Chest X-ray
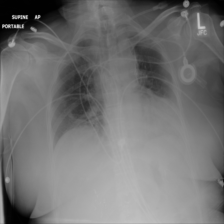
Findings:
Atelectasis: positive
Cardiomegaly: negative
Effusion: negative
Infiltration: positive
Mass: negative
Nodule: negative
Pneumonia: negative
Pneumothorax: negative
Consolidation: negative
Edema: negative
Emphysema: negative
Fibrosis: negative
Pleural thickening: negative
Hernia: negative